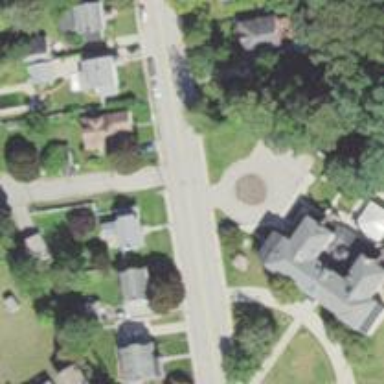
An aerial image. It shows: Residential driveway serving as service road.